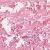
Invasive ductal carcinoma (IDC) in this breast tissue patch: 0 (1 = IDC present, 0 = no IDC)